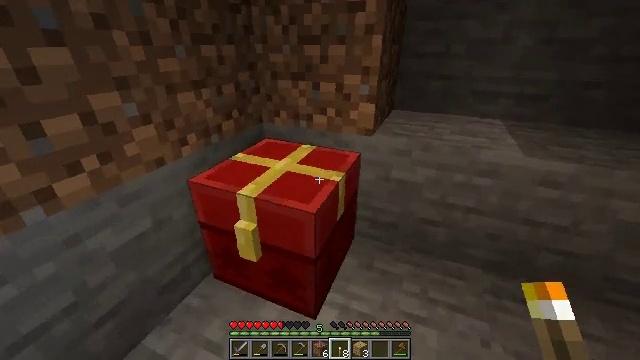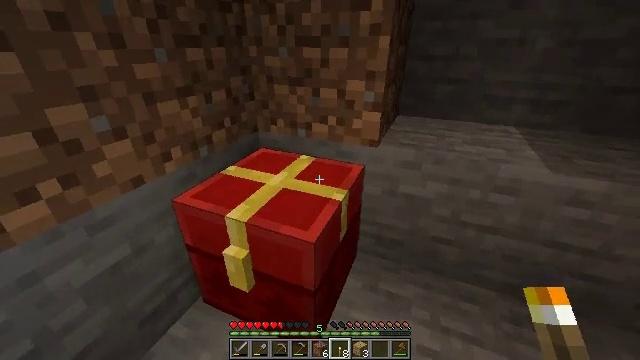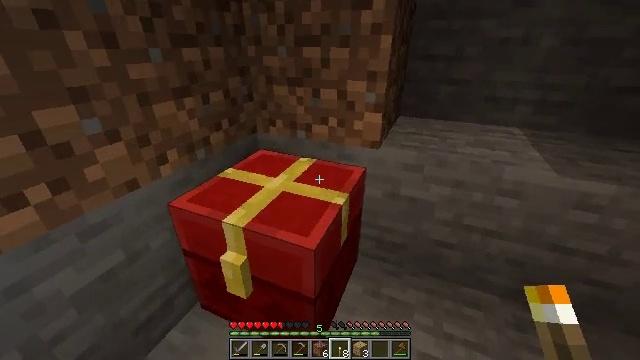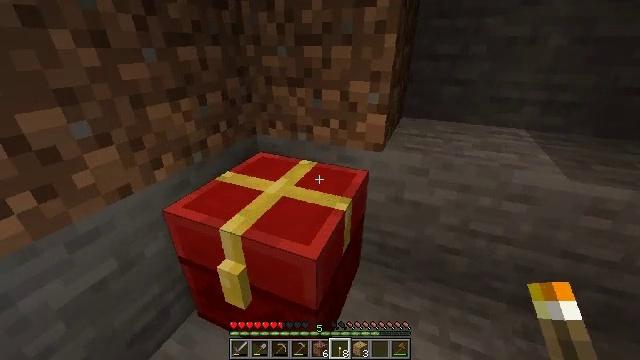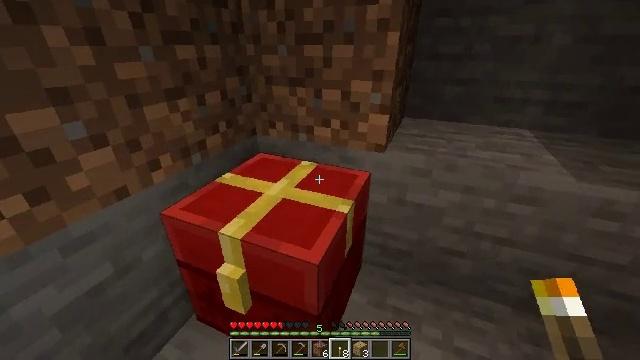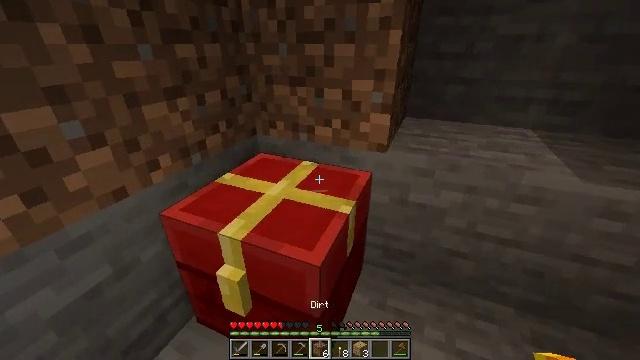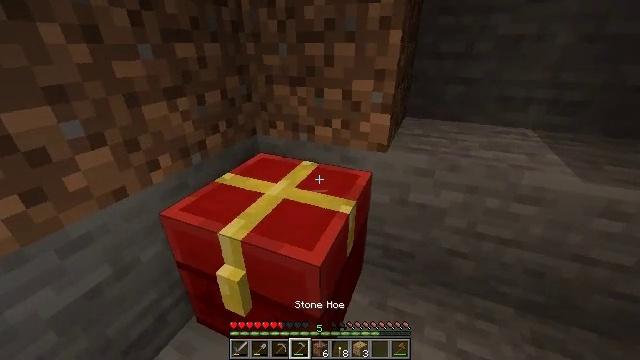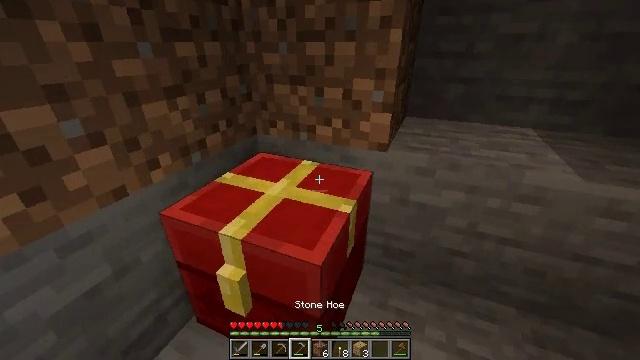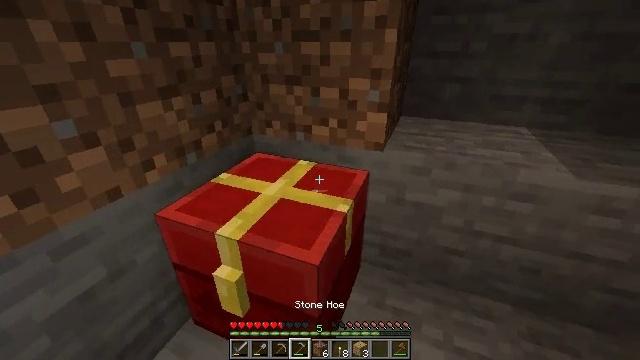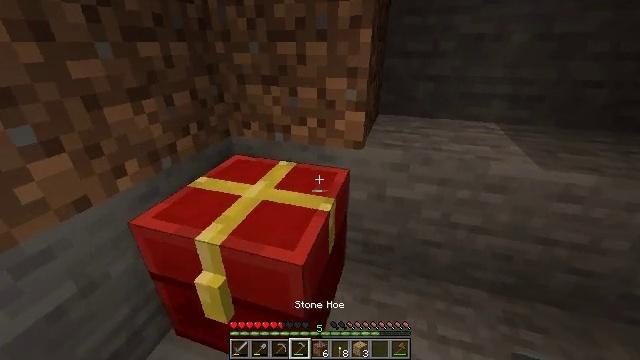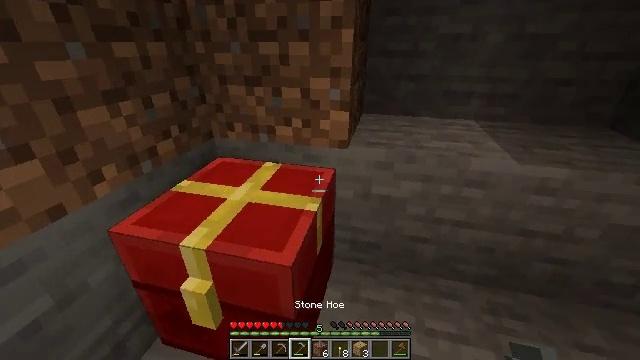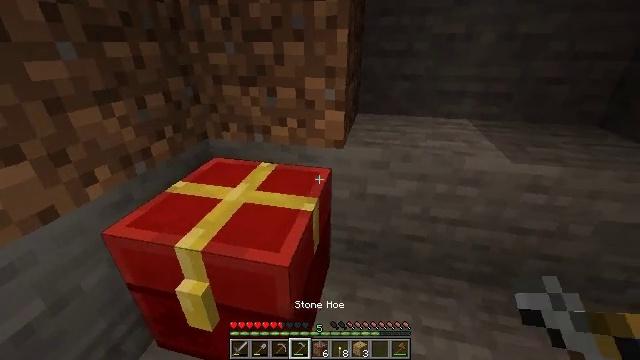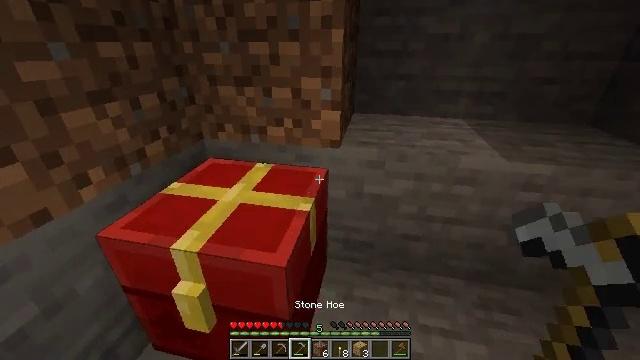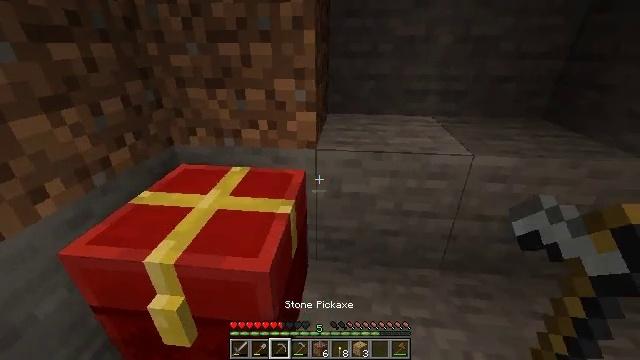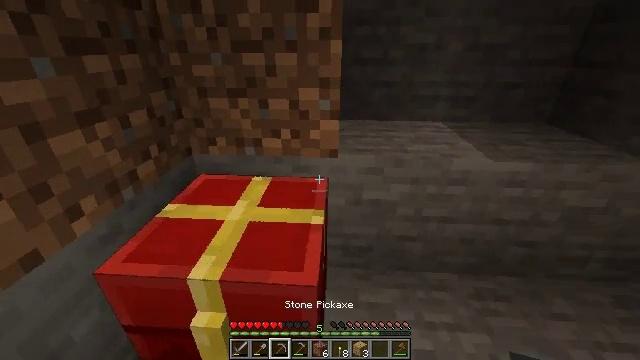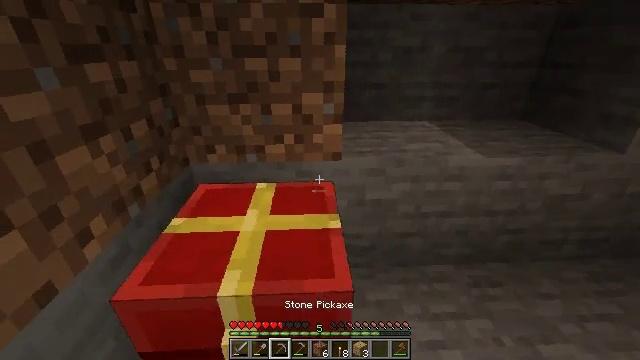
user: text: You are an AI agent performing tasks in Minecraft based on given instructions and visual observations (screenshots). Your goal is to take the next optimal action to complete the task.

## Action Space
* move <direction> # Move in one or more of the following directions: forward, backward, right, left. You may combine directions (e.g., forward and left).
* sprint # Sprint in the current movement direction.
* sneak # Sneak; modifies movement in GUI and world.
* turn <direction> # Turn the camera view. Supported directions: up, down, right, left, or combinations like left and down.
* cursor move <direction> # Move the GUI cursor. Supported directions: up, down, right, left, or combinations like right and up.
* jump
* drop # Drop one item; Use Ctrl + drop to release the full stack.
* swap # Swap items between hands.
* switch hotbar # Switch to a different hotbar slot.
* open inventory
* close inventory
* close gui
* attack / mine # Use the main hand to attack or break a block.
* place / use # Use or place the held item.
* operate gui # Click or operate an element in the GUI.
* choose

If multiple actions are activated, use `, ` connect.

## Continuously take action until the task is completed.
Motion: motion action
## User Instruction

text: Mine a chest to move it.
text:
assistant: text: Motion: no_op
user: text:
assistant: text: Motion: no_op
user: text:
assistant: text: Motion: no_op
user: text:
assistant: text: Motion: no_op
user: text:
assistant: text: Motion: no_op
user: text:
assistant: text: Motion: no_op
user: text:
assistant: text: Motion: no_op
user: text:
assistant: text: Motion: no_op
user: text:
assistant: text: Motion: turn right
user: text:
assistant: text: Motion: turn right
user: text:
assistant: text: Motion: turn right
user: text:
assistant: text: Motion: no_op
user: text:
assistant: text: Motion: move left, turn right
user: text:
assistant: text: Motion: move left, turn right
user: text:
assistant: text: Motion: move left, turn right
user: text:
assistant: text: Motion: move left, turn right
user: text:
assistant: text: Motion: turn right
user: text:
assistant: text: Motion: no_op
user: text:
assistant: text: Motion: no_op
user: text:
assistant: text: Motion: no_op
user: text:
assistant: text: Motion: no_op
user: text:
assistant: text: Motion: no_op
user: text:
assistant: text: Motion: no_op
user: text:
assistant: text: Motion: no_op
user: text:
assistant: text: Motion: no_op
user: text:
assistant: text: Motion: no_op
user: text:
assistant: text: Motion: no_op
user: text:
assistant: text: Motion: no_op
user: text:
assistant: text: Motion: no_op
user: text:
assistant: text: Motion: no_op